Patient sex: M
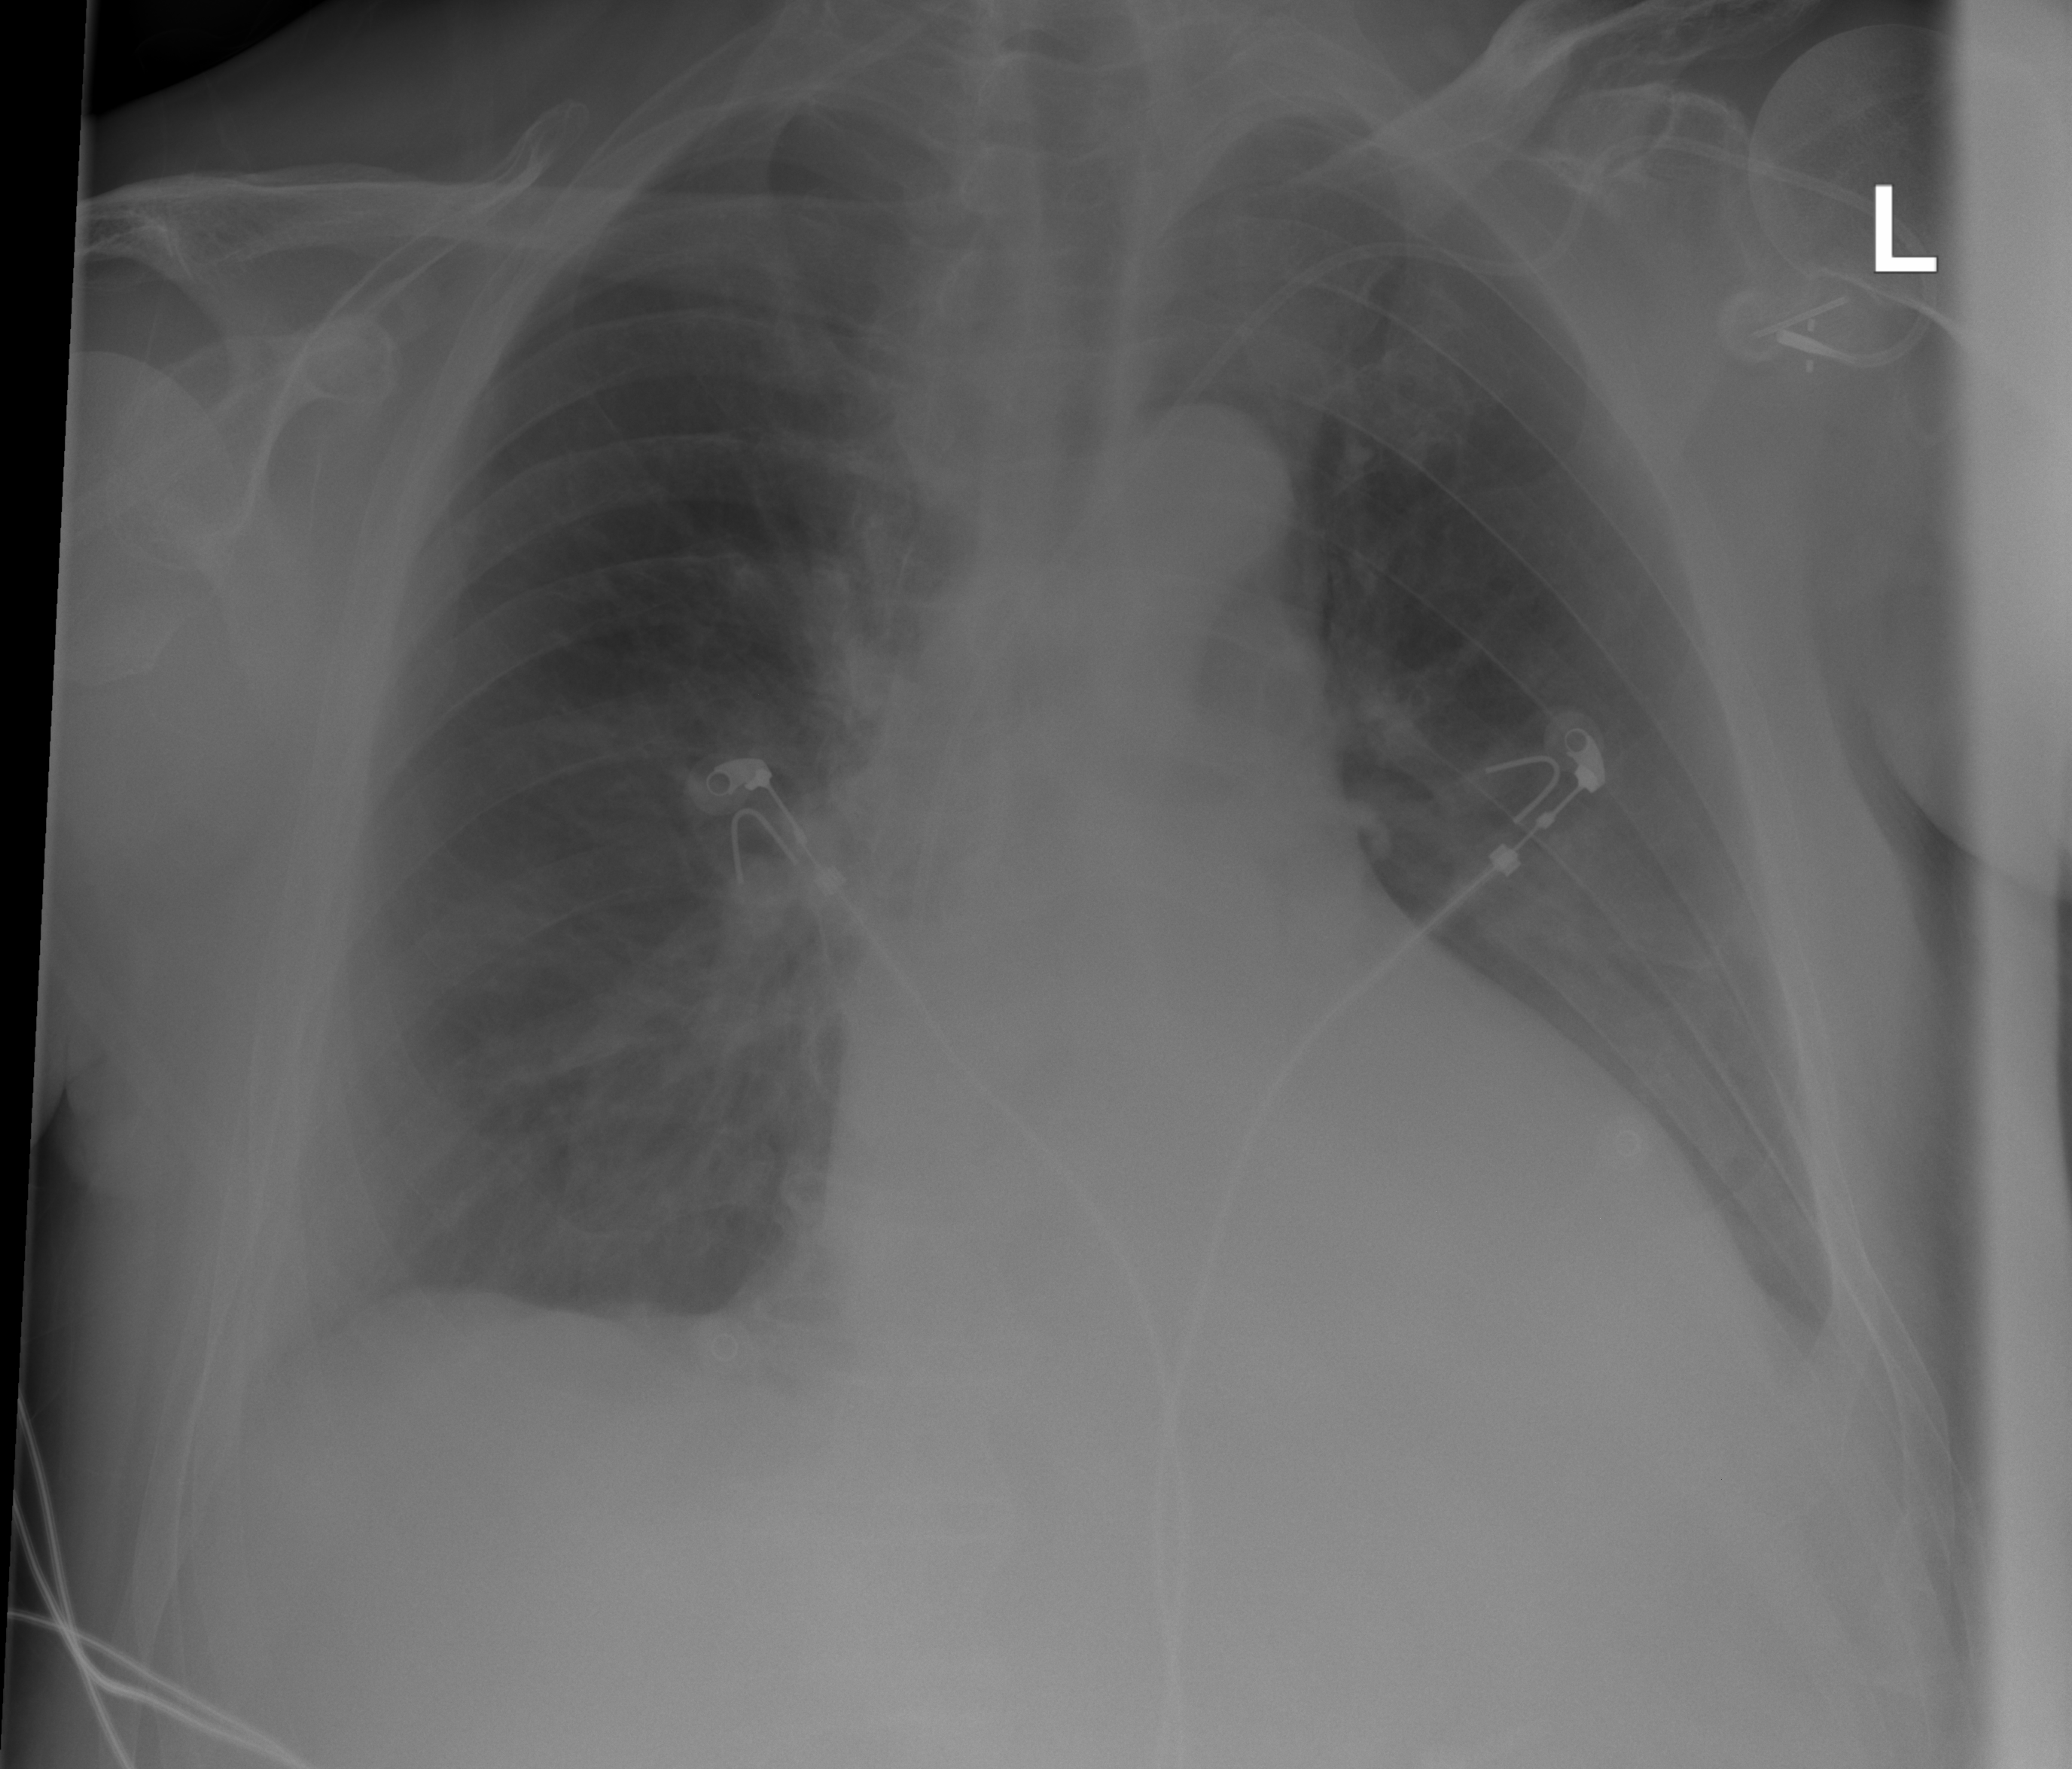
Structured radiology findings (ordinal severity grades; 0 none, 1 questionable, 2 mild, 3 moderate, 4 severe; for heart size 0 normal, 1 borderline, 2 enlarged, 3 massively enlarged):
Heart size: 2
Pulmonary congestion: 2
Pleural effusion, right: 1
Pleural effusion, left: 1
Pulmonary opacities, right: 0
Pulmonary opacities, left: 0
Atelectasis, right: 0
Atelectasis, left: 1